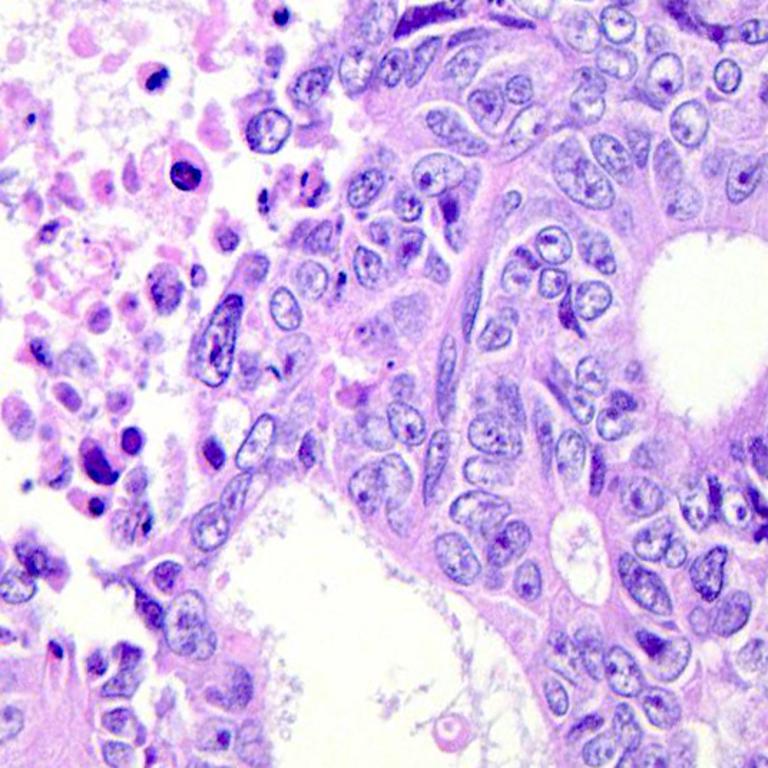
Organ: colon
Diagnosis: adenocarcinomas